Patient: sex M, age 52
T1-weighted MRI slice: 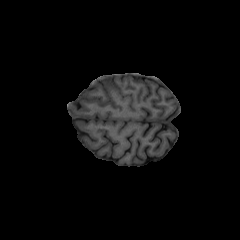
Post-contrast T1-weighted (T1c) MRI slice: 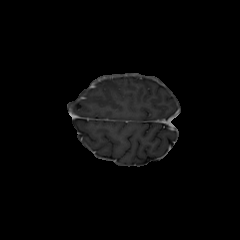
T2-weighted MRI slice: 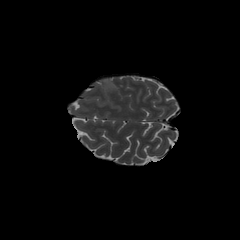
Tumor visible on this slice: yes
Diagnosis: Glioblastoma, IDH-wildtype
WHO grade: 4